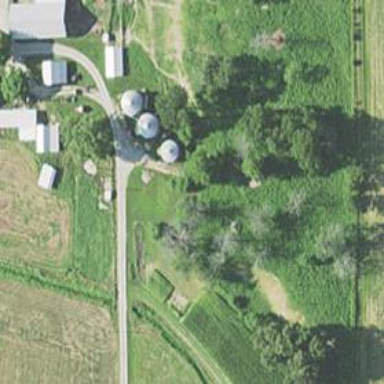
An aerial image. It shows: Silo.